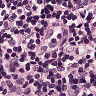
Metastatic tissue present: no